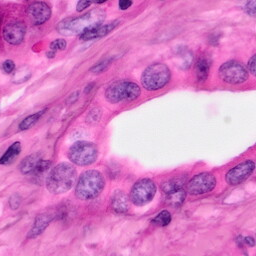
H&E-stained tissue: Pancreatic